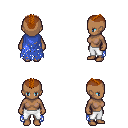
a pixel art fantasy rpg character, female body template, human, dark skin, blue tattered cape, white pants, brunette short mohawk hairstyle, four views (front, back, left, right), 2x2 character sprite sheet, small pixel art, hard edges, no anti-aliasing